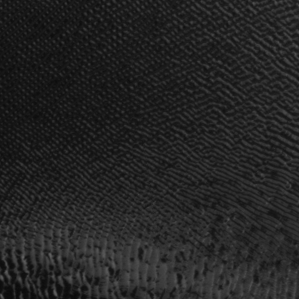
Label: frost